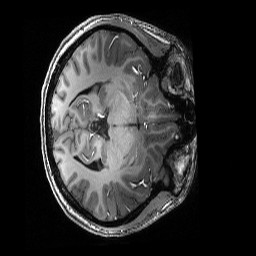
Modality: T1w
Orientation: axial
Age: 25
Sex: female
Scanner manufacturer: siemens
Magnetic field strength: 6.98 T
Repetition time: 3.1 s
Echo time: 0.00252 s